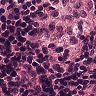
Metastatic tissue present: no